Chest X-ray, PA view. Patient: 29 years old, sex M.
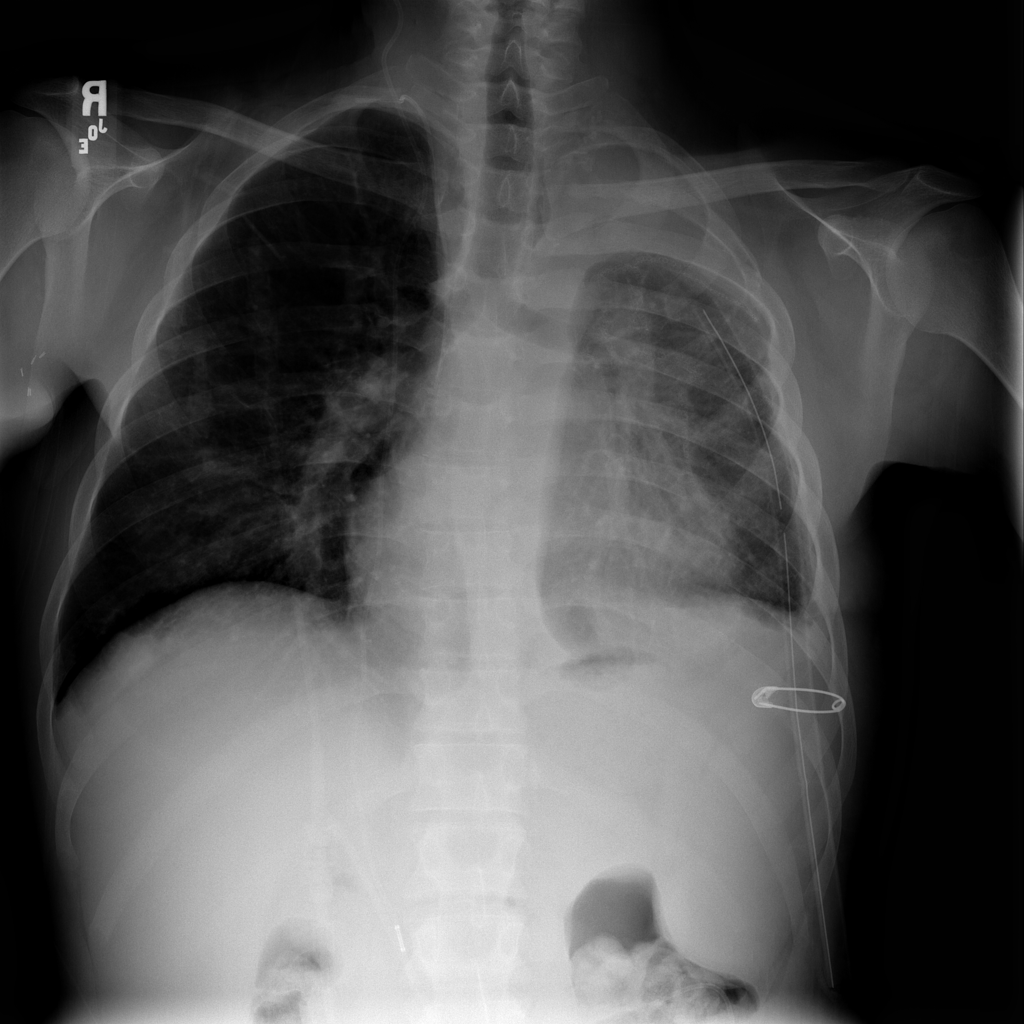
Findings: No Finding